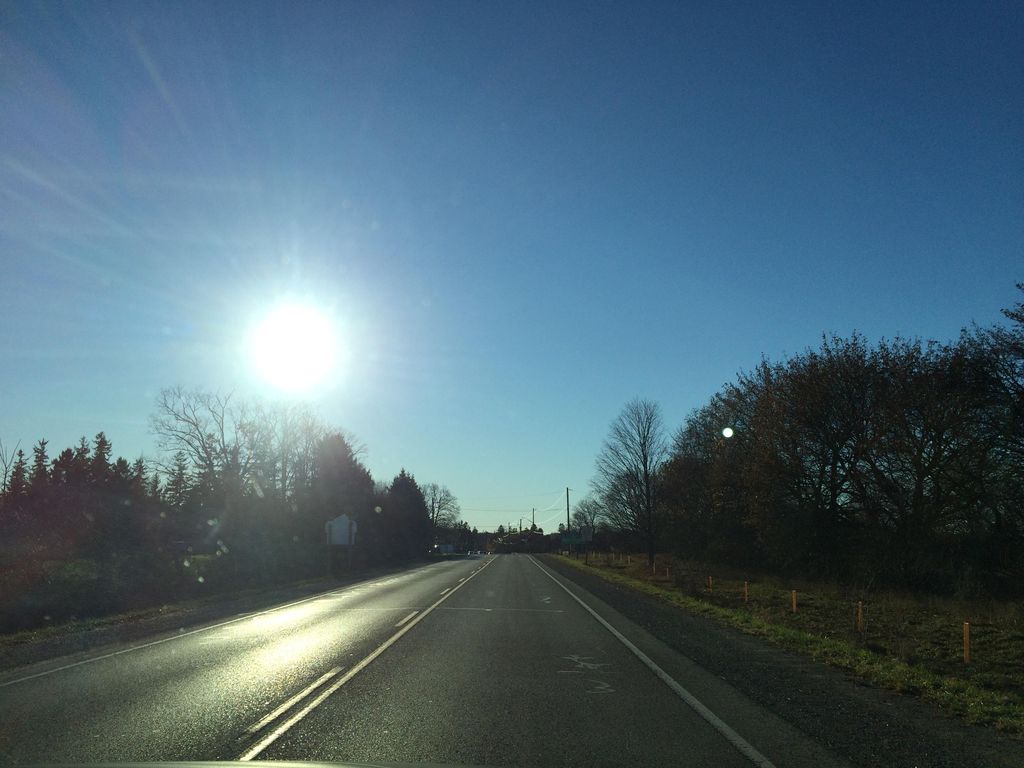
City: kitchener-waterloo